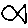
Label: fish